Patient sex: M
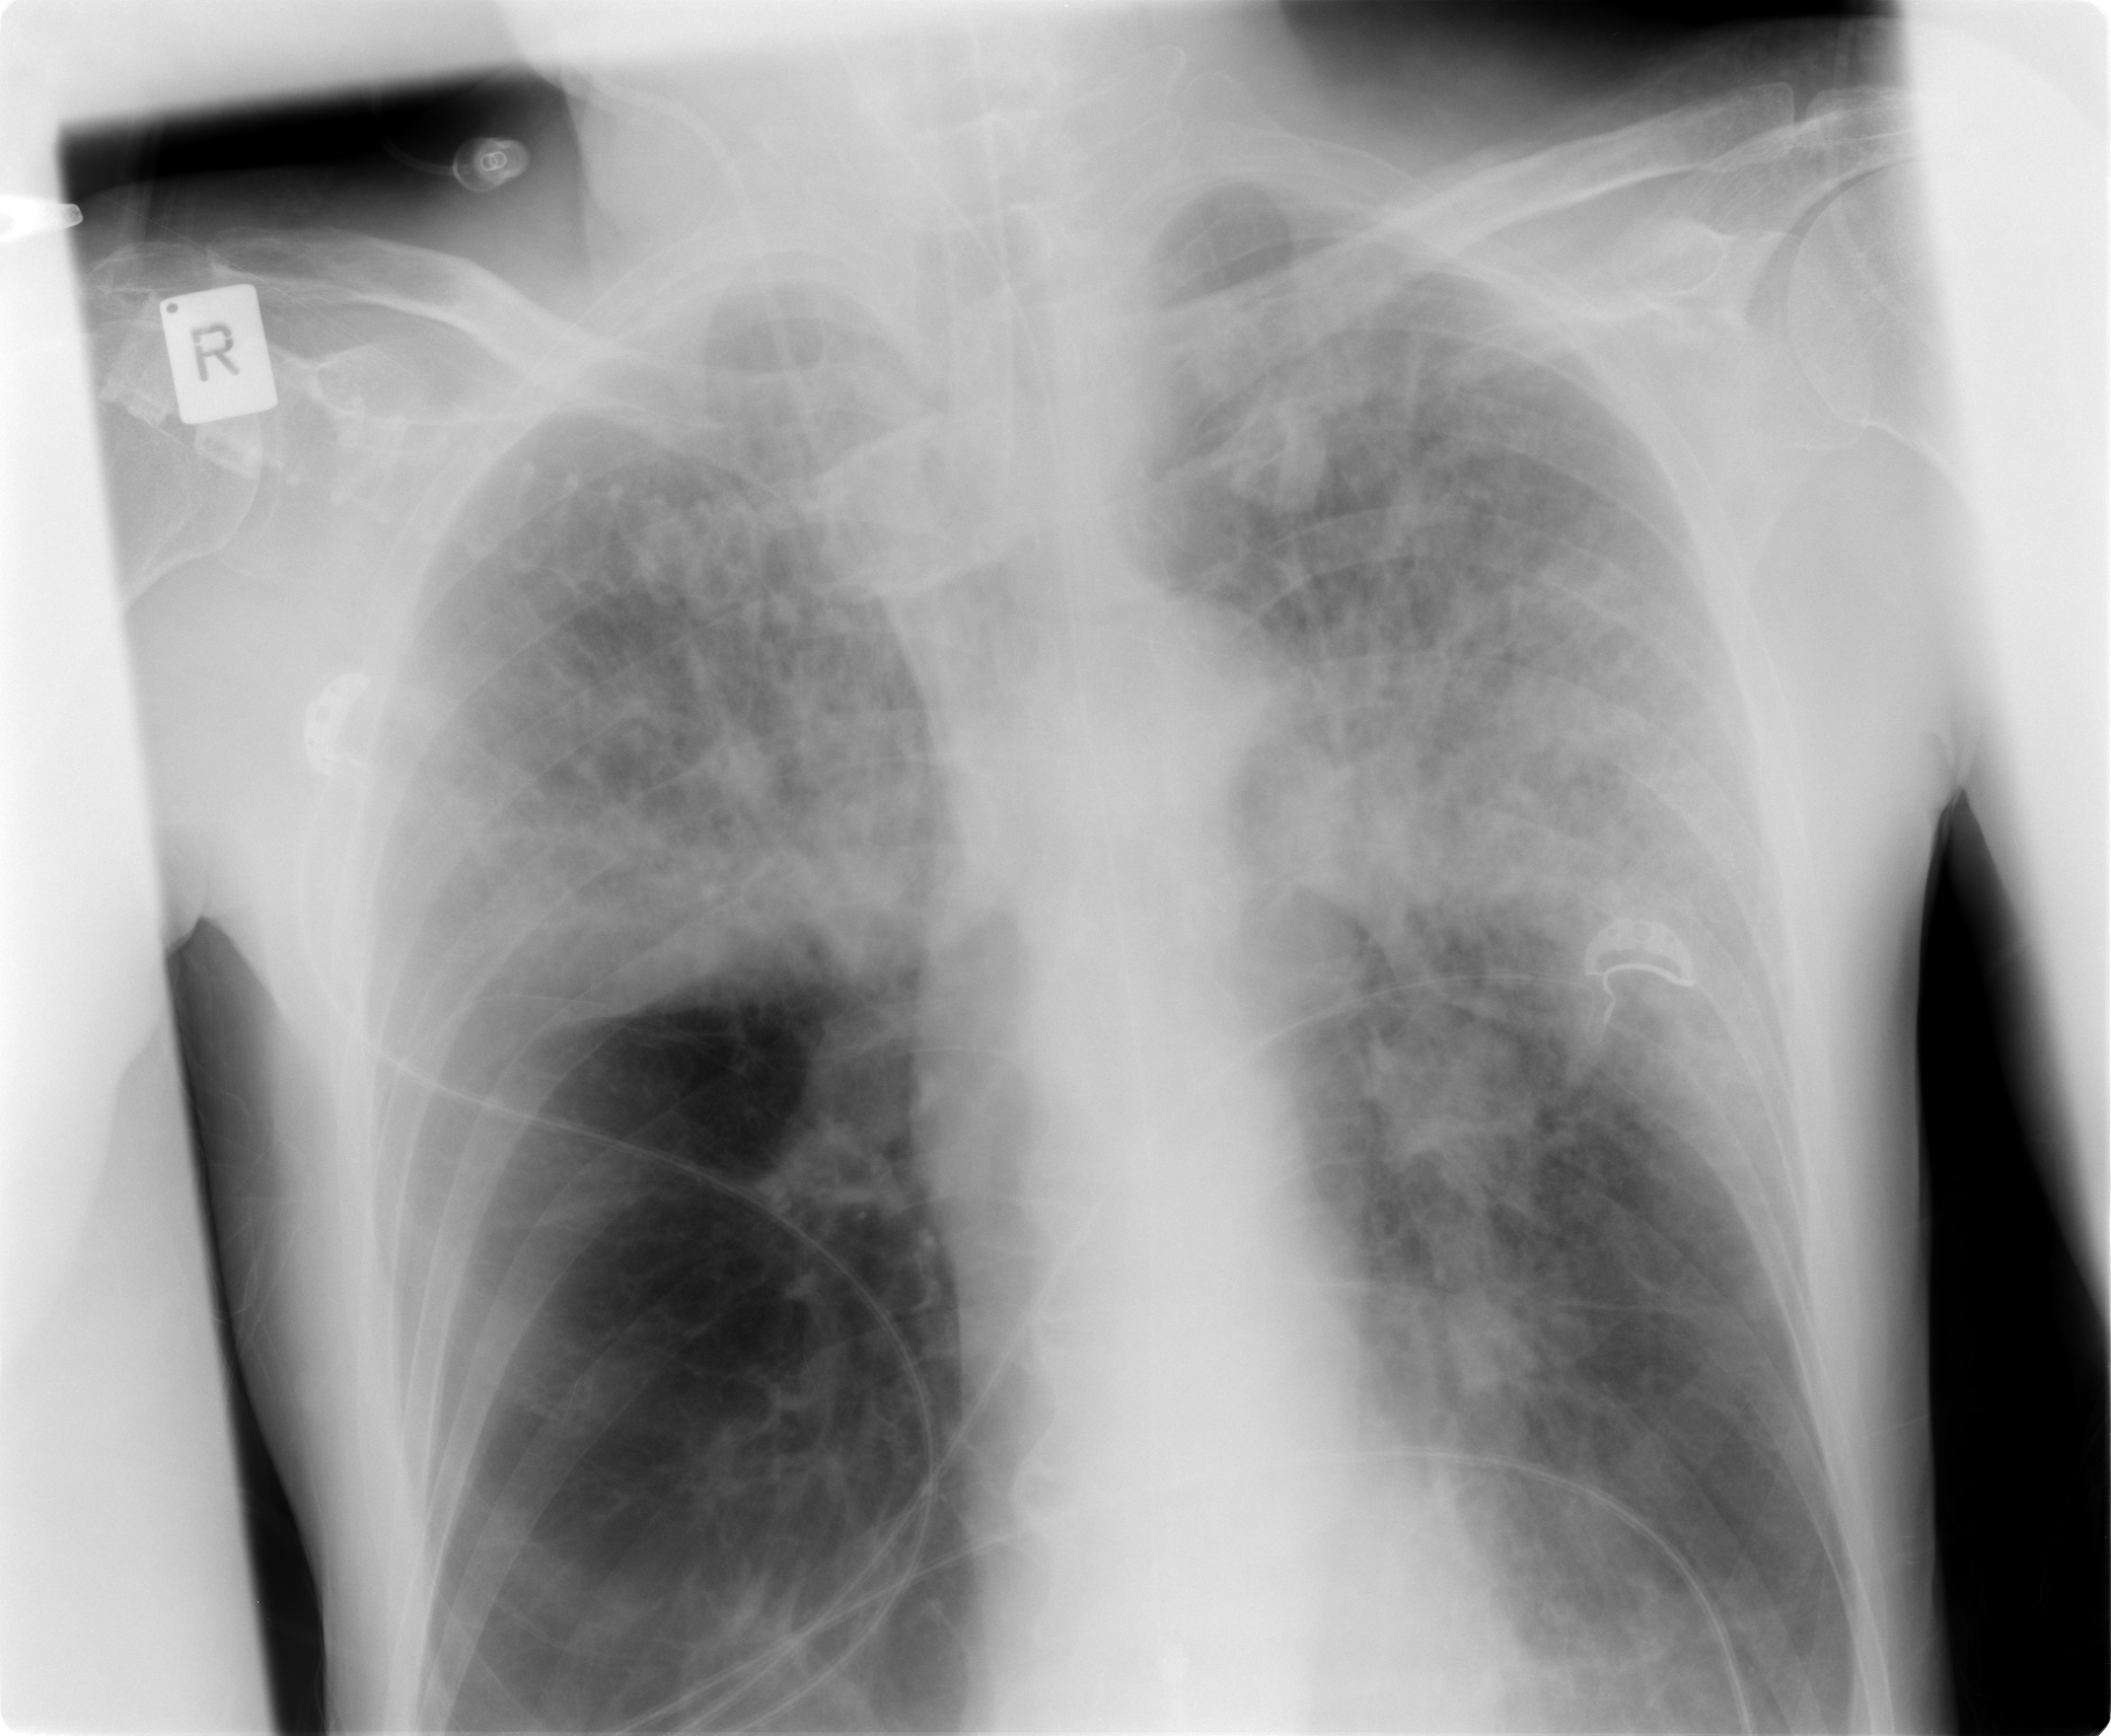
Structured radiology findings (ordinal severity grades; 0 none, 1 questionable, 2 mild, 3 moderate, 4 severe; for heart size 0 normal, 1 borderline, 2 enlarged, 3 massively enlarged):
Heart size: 0
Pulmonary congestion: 0
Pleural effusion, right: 0
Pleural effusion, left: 0
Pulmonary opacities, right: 4
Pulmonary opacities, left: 4
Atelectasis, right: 3
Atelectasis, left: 3